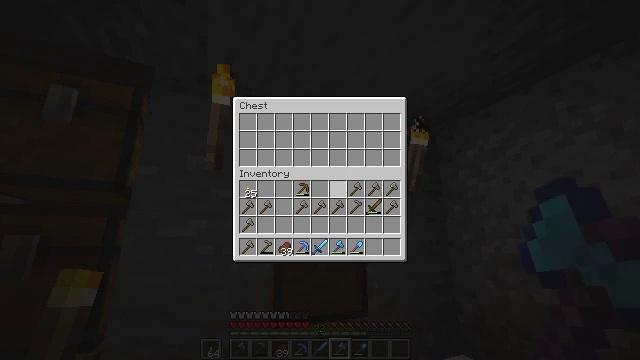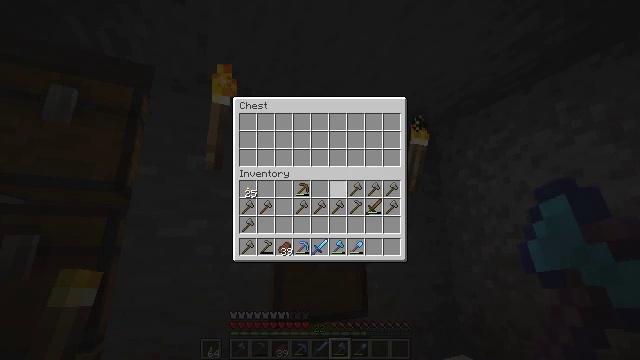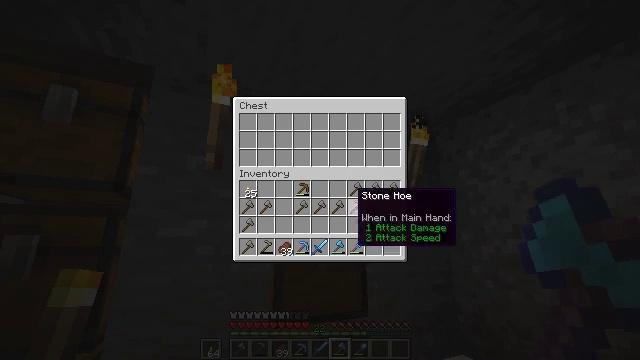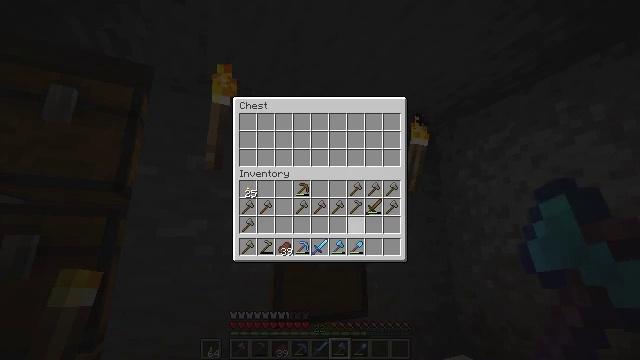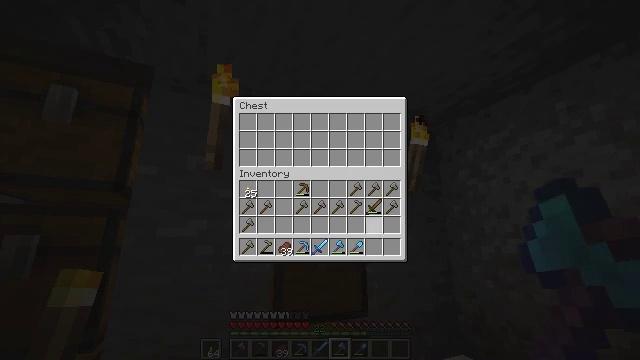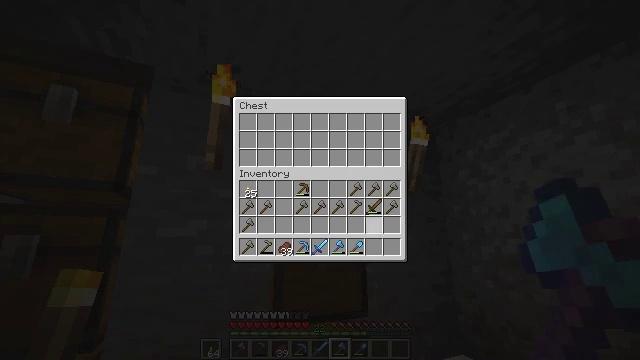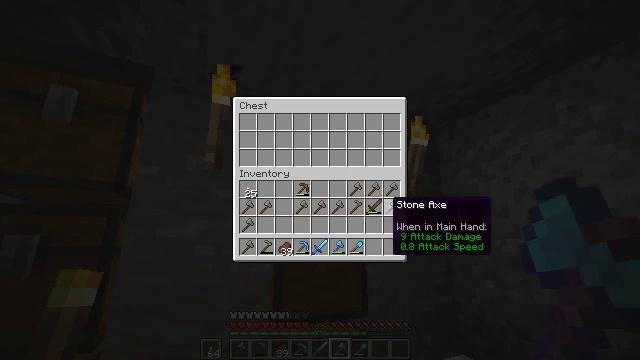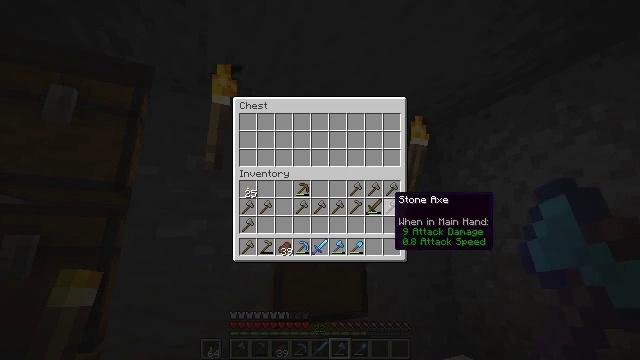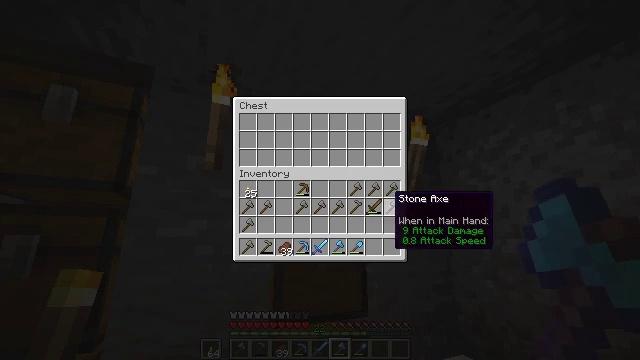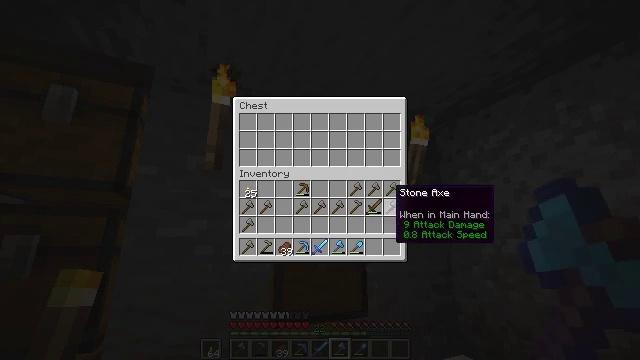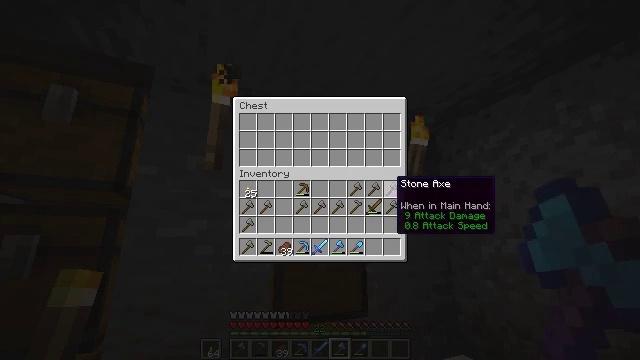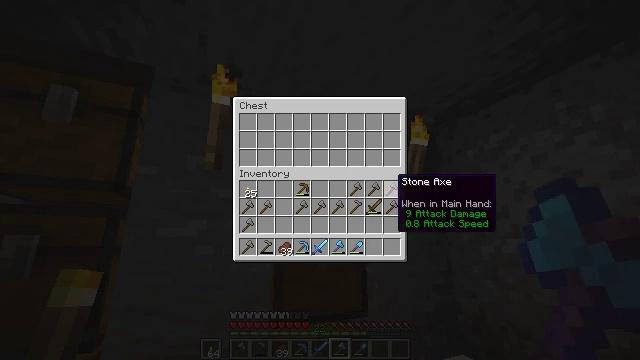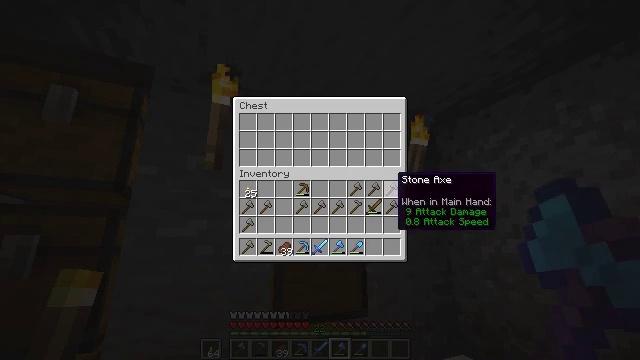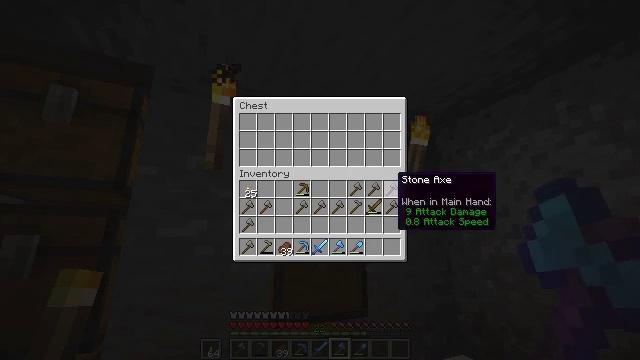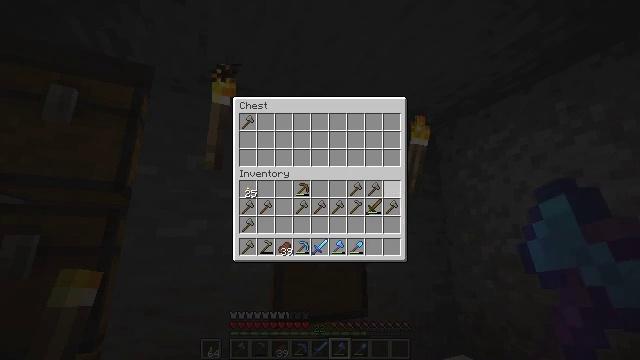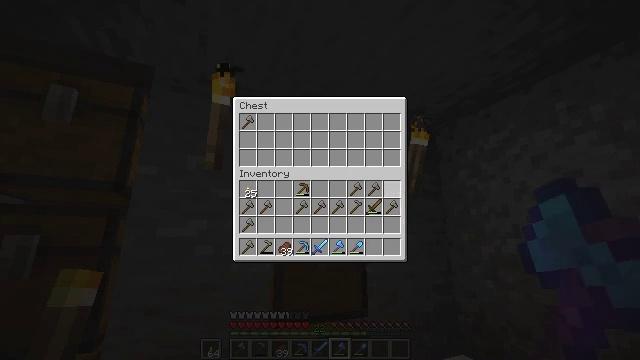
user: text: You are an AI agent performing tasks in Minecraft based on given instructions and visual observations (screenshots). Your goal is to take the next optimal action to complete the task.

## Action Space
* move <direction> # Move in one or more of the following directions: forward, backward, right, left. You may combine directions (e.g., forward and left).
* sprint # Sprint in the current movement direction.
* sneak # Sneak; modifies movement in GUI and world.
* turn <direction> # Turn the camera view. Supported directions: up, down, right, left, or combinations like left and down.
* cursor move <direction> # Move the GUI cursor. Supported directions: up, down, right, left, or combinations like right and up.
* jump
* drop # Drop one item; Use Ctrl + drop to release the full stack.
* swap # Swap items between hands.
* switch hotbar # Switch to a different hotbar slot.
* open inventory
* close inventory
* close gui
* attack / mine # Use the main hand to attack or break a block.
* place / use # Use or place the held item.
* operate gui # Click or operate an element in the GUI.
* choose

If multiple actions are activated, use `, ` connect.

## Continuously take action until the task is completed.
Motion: motion action
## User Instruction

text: Break the chipped anvil to move it.
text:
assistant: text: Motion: no_op
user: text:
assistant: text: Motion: cursor move down
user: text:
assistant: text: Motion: sneak, cursor move right and down
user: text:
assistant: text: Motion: sneak, cursor move right
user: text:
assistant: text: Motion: sneak, cursor move right
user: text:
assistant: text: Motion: sneak, cursor move up
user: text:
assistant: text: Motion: sneak
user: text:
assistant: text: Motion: sneak
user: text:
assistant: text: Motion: sneak
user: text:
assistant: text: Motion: sneak, cursor move up
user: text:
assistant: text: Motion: sneak
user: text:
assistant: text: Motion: sneak
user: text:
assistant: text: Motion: sneak
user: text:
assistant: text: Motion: sneak, operate gui
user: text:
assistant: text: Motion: sneak, operate gui
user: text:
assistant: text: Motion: sneak, operate gui
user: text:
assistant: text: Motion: sneak, operate gui
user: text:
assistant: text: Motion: sneak
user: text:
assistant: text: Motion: sneak, operate gui
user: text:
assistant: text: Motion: sneak, operate gui
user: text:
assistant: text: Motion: sneak, operate gui
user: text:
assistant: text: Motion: sneak, cursor move left
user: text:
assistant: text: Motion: sneak
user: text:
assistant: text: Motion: sneak
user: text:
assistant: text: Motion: sneak, operate gui
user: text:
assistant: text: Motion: sneak, operate gui
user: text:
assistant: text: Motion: sneak, cursor move up, operate gui
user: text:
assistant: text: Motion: sneak
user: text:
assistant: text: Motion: sneak
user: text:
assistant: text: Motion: sneak